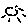
Label: sun